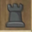
Piece: bR